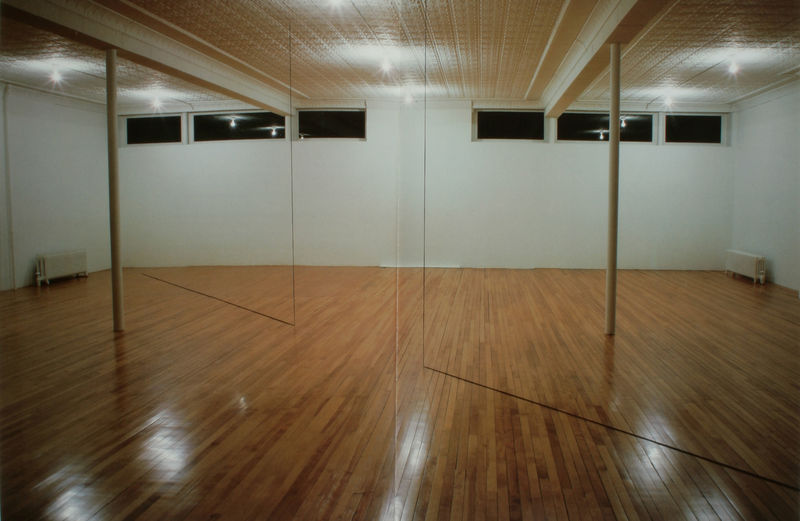
Titel: Eine von zehn vertikalen Konstruktionen
Künstler: Fred Sandback
Standort: Massachusetts
Institution: Fred Sandback Museum
Schlagwörter: schatten, weiß, braun, fenster, holz, lampen, licht, pfeiler, raum, stützen, säulen, wand, innenraum, spiegel, boden, schnüre, decke, rund, parkett, spiegelbild, holzboden, symmetrie, balken, foto, symmetrisch, quader, stange, heizung, geometrie, installation, glühbirnen